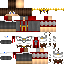
A female human skin with medium skin, wearing brown long hair dressed in a red hoodie and brown shorts, featuring a closed mouth.